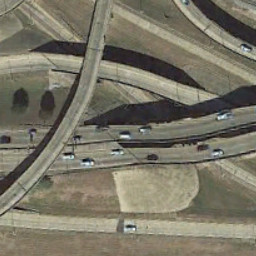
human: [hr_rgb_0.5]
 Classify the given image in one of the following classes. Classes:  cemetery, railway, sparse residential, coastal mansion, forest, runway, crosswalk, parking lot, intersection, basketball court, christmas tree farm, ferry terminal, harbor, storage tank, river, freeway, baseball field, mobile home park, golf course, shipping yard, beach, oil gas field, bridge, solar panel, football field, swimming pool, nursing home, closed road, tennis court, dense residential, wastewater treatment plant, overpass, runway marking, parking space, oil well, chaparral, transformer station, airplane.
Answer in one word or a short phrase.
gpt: overpass